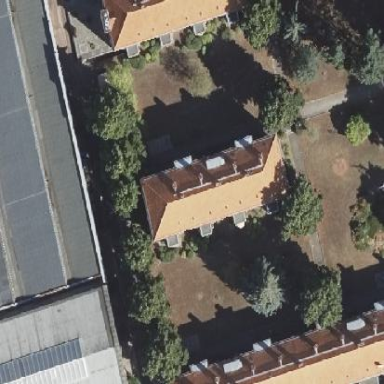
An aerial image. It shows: Building with apartments featuring hipped roof made of roof tiles.